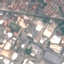
Land use / land cover: Industrial